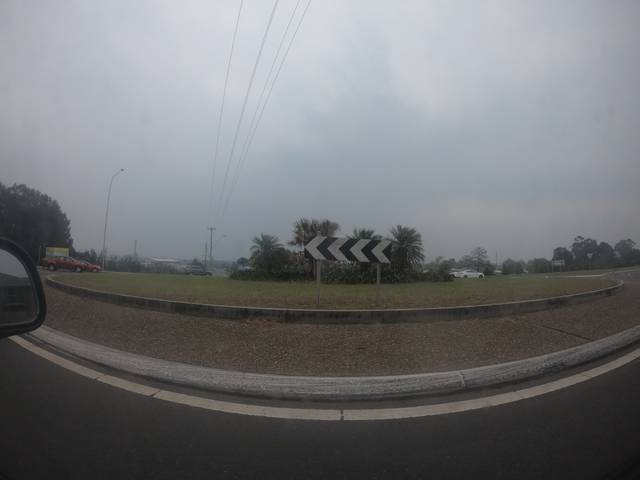
Region: Australia
Coordinates: -34.571, 150.824